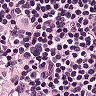
Metastatic tissue present: yes